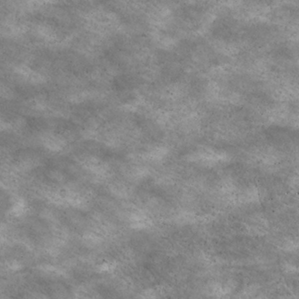
Label: non_frost